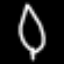
Label: leaf